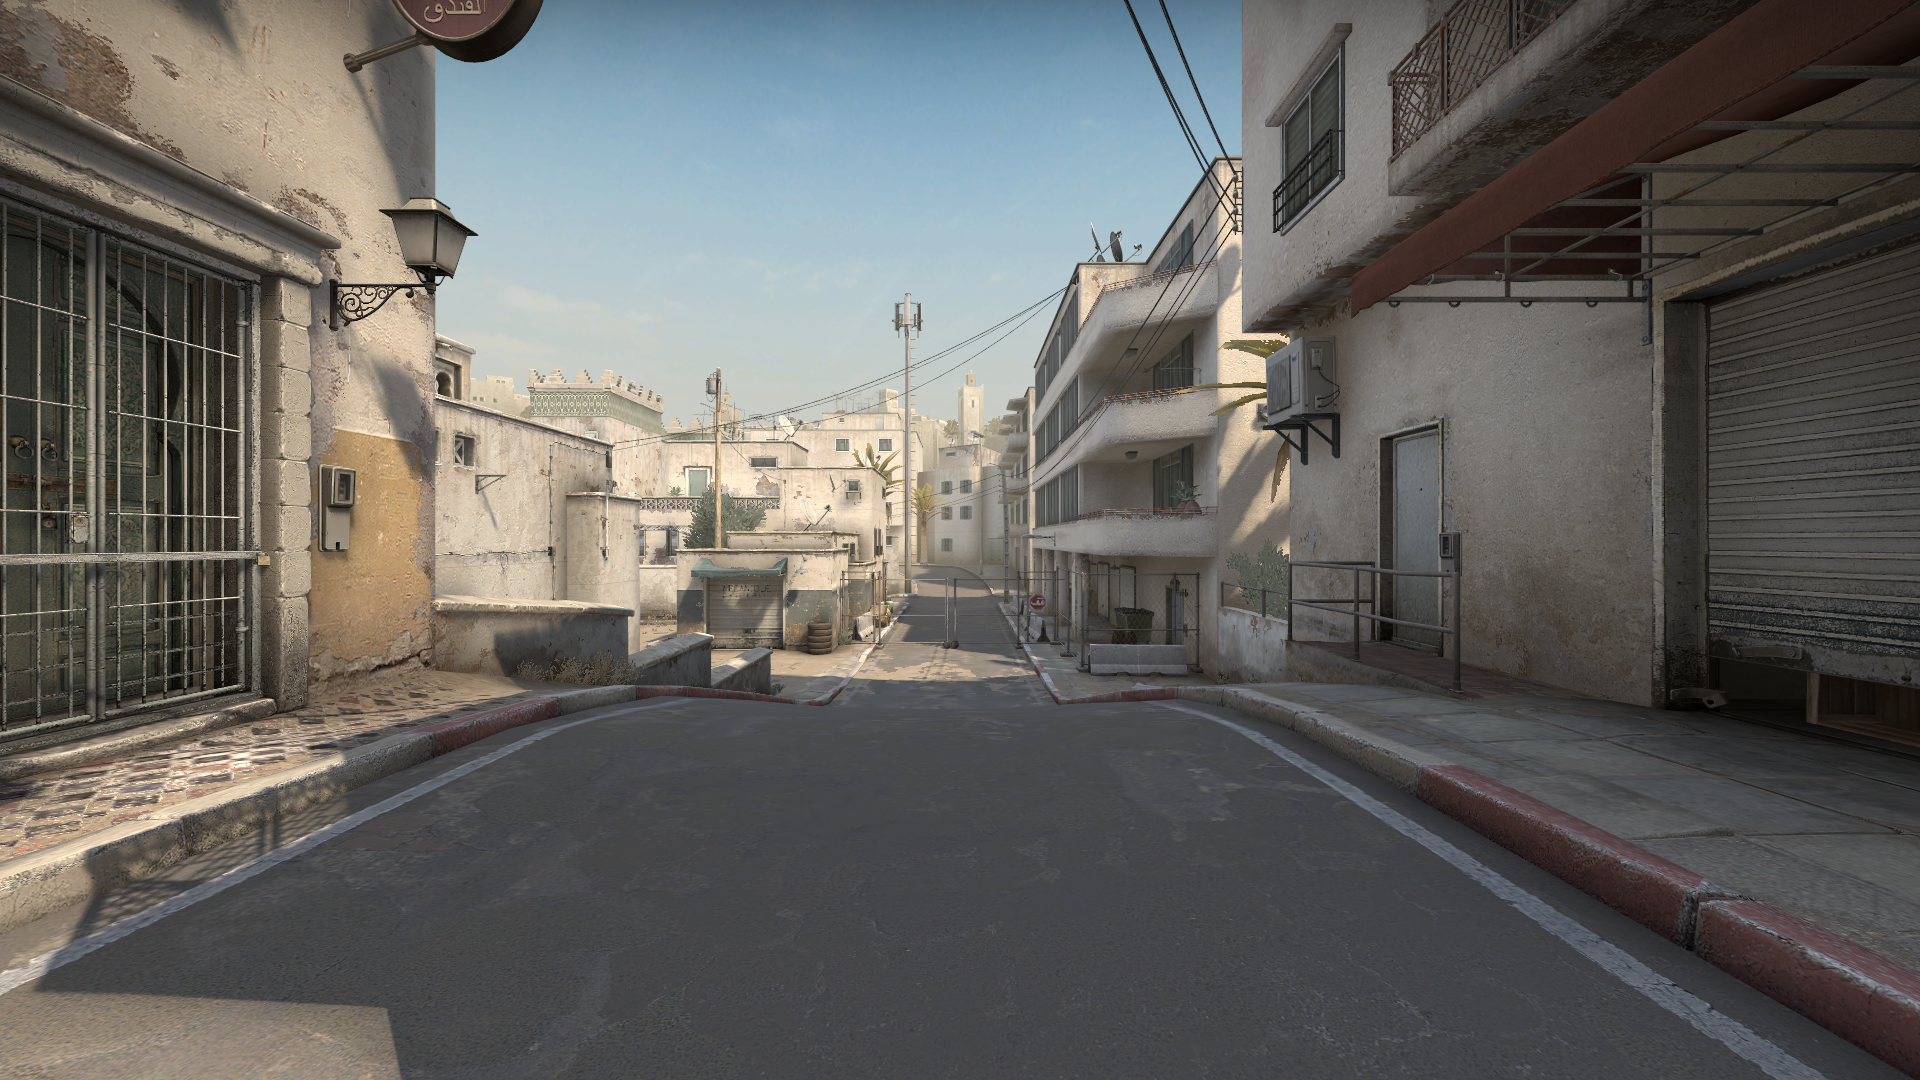
Map: de_dust2